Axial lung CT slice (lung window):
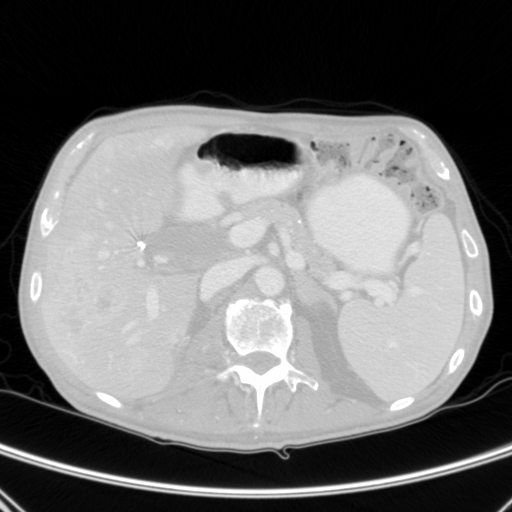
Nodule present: no